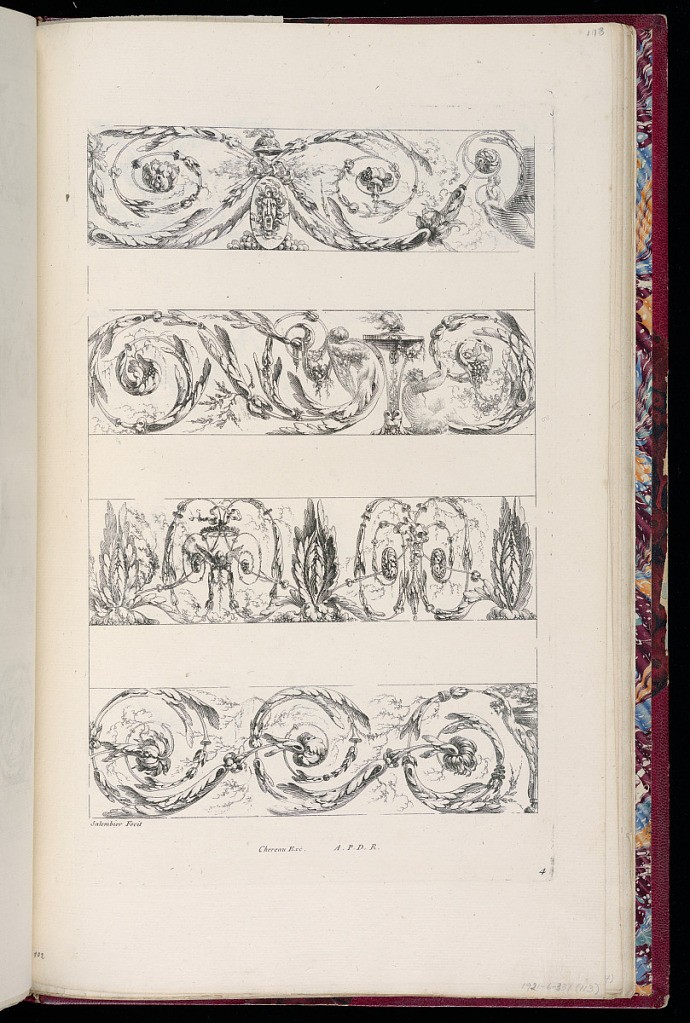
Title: Designs for Friezes
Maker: Henri Sallembier, French, ca. 1753 - 1820
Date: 1777-1778
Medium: Etching on off-white laid paper
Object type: Print
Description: Four designs for friezes decorated with ornament motifs including scrolling acanthus leaves, shield with gorgon head, monkeys, satyrs, grapes, flaming urn, ribbons, bells, and branches. The plate is signed and numbered.